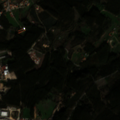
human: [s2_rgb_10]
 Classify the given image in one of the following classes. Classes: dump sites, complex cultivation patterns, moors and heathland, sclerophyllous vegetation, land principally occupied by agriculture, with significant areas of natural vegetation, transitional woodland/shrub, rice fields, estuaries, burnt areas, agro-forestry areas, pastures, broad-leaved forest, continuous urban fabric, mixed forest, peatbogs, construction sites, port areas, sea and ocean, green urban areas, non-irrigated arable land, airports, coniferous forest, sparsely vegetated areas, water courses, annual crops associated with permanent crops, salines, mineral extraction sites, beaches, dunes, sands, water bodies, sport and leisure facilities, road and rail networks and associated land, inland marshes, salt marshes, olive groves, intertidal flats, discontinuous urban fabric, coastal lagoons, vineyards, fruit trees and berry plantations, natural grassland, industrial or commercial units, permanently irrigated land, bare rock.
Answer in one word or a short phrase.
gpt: industrial or commercial units, land principally occupied by agriculture, with significant areas of natural vegetation, broad-leaved forest, mixed forest